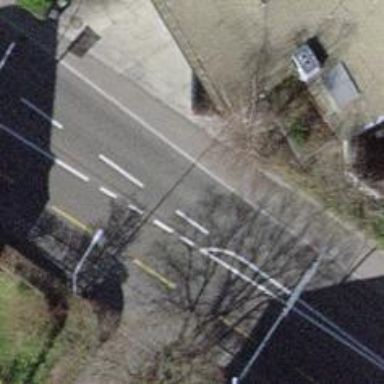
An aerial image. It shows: Secondary road with asphalt surface. Both sides have sidewalks and trolley wires are installed overhead.